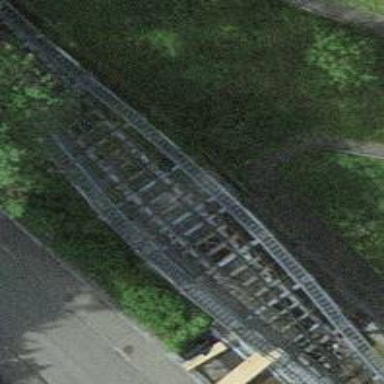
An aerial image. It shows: Funicular railway bridge.